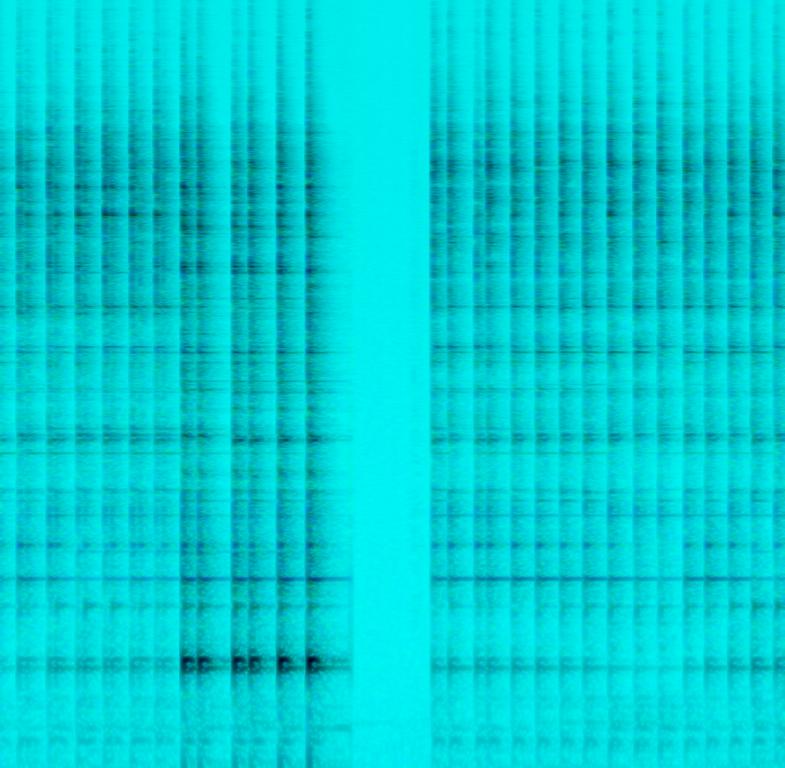
The low quality recording features a cowbell percussion, after which there is a tinny metallic impact. It sounds loud, resonating and the recording is noisy and in mono.